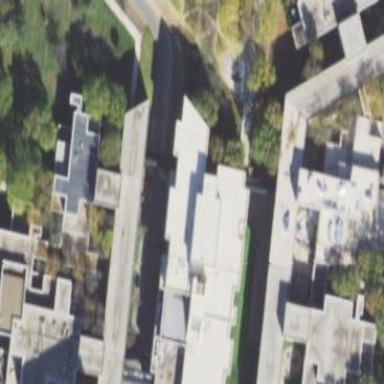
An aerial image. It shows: Building that serves as library.